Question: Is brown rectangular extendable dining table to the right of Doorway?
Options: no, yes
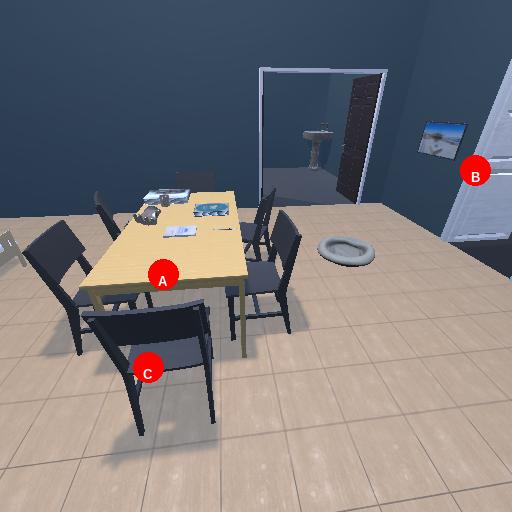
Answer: no